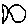
Label: fish